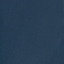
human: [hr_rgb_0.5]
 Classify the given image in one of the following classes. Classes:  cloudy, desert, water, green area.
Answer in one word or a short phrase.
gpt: water